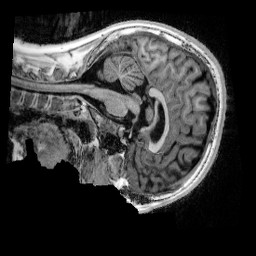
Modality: UNIT1_denoised
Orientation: sagittal
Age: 11
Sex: male
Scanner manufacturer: siemens
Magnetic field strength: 3 T
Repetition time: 4 s
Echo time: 0.00303 s